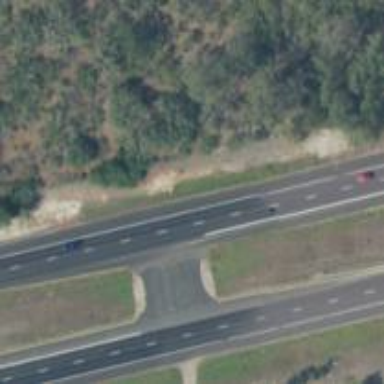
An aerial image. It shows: Trunk link highway.